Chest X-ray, PA view. Patient: 65 years old, sex F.
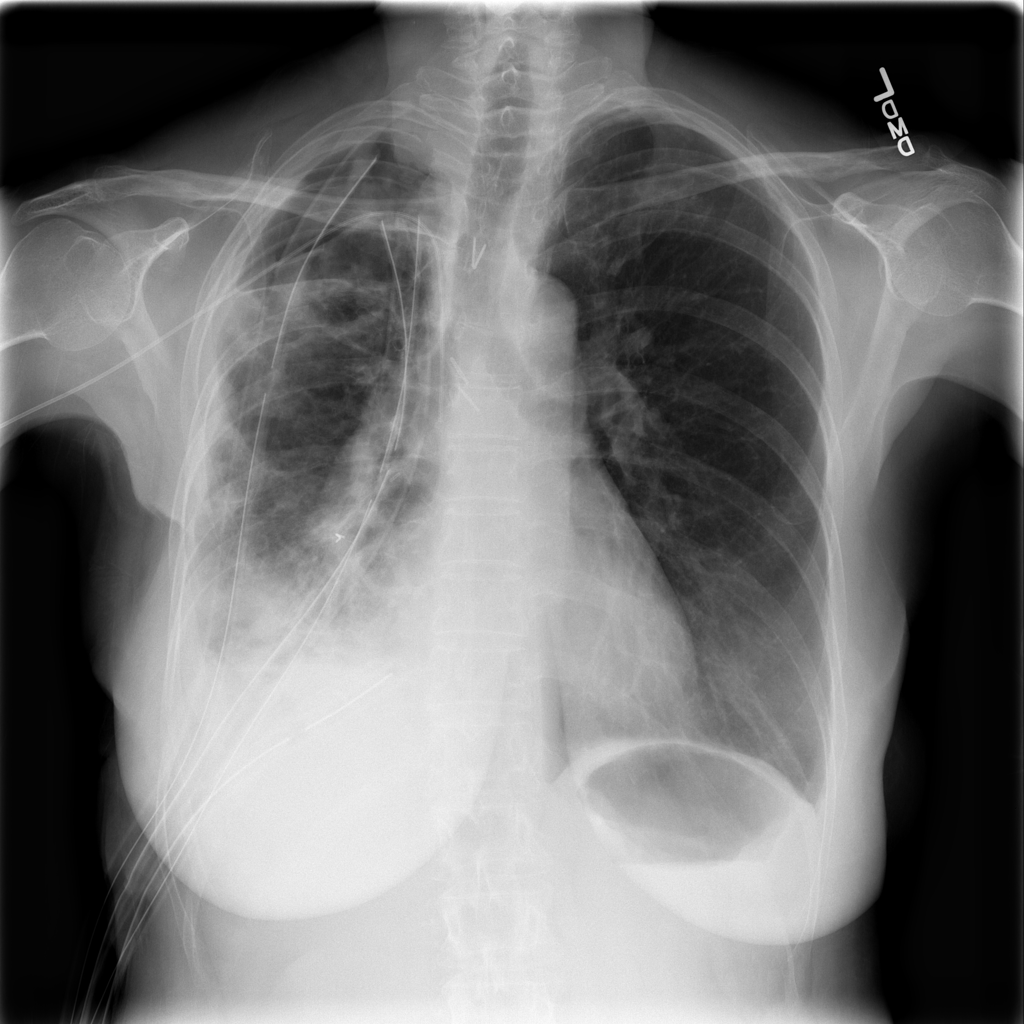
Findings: Pneumothorax